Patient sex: M
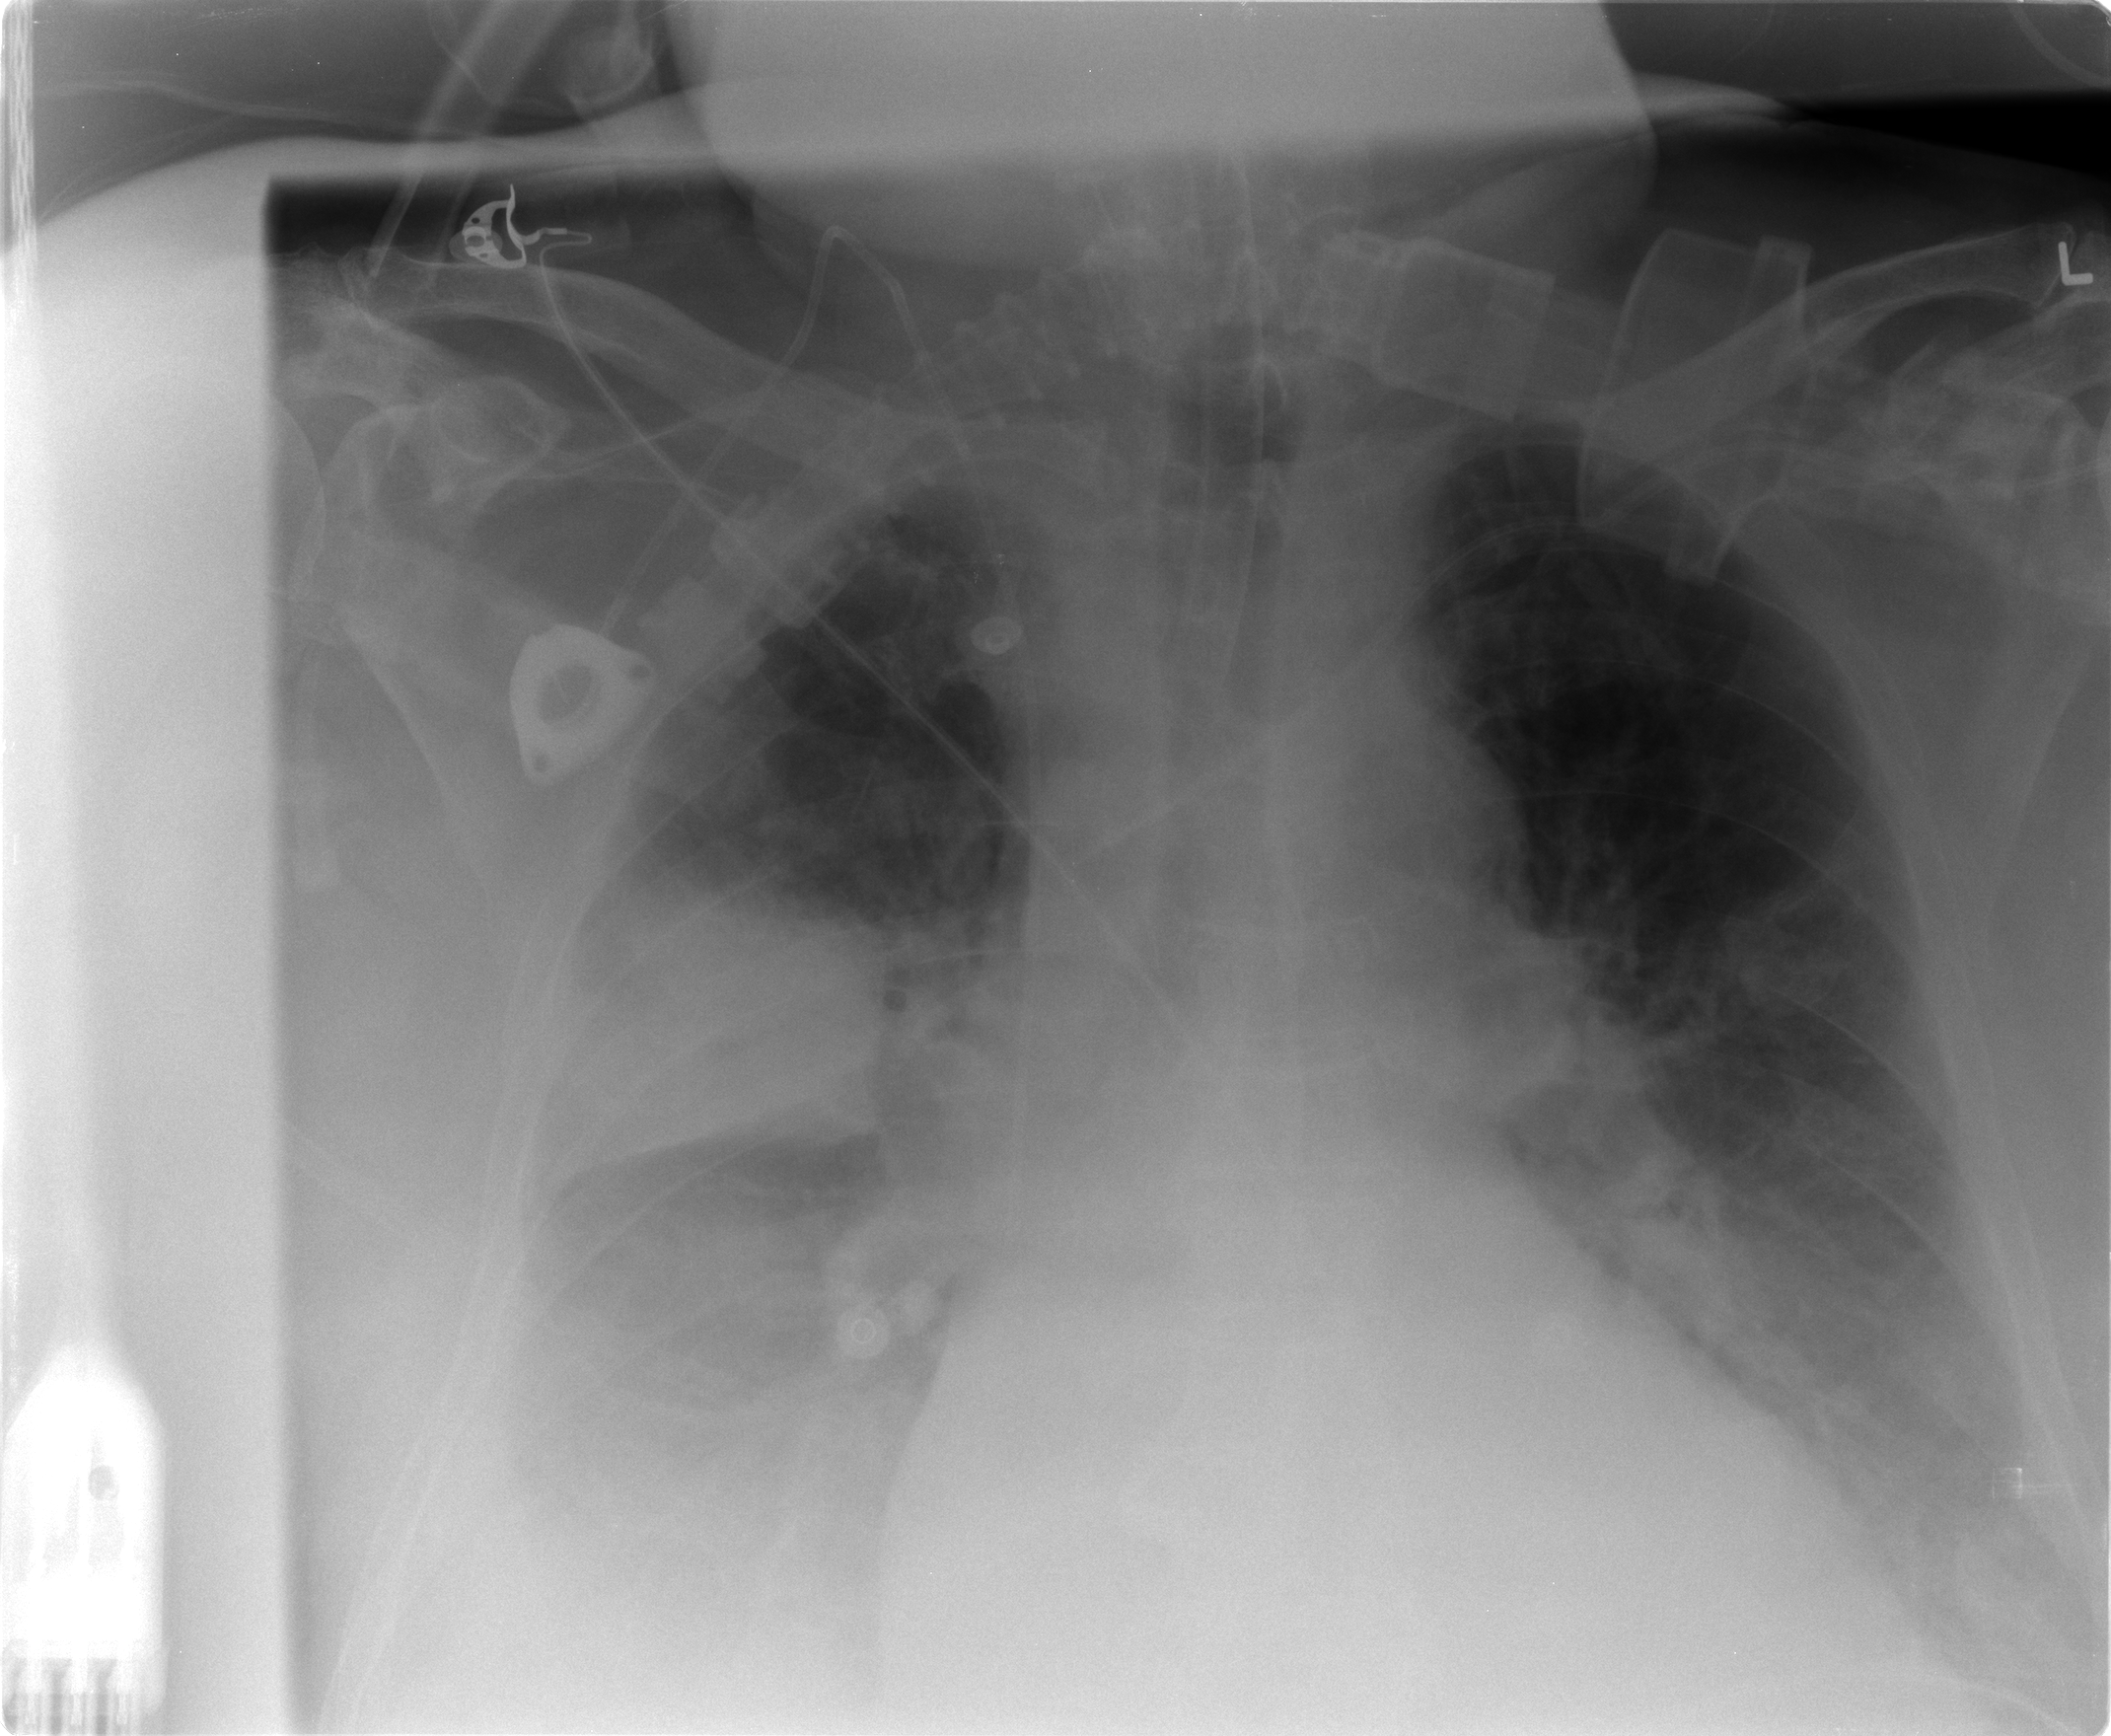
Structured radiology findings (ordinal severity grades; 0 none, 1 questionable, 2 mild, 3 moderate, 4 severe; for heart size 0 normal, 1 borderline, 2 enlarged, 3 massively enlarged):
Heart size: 2
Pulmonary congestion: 1
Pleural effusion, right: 3
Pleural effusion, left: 2
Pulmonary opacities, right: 3
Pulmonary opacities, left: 1
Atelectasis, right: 2
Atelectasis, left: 1